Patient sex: M
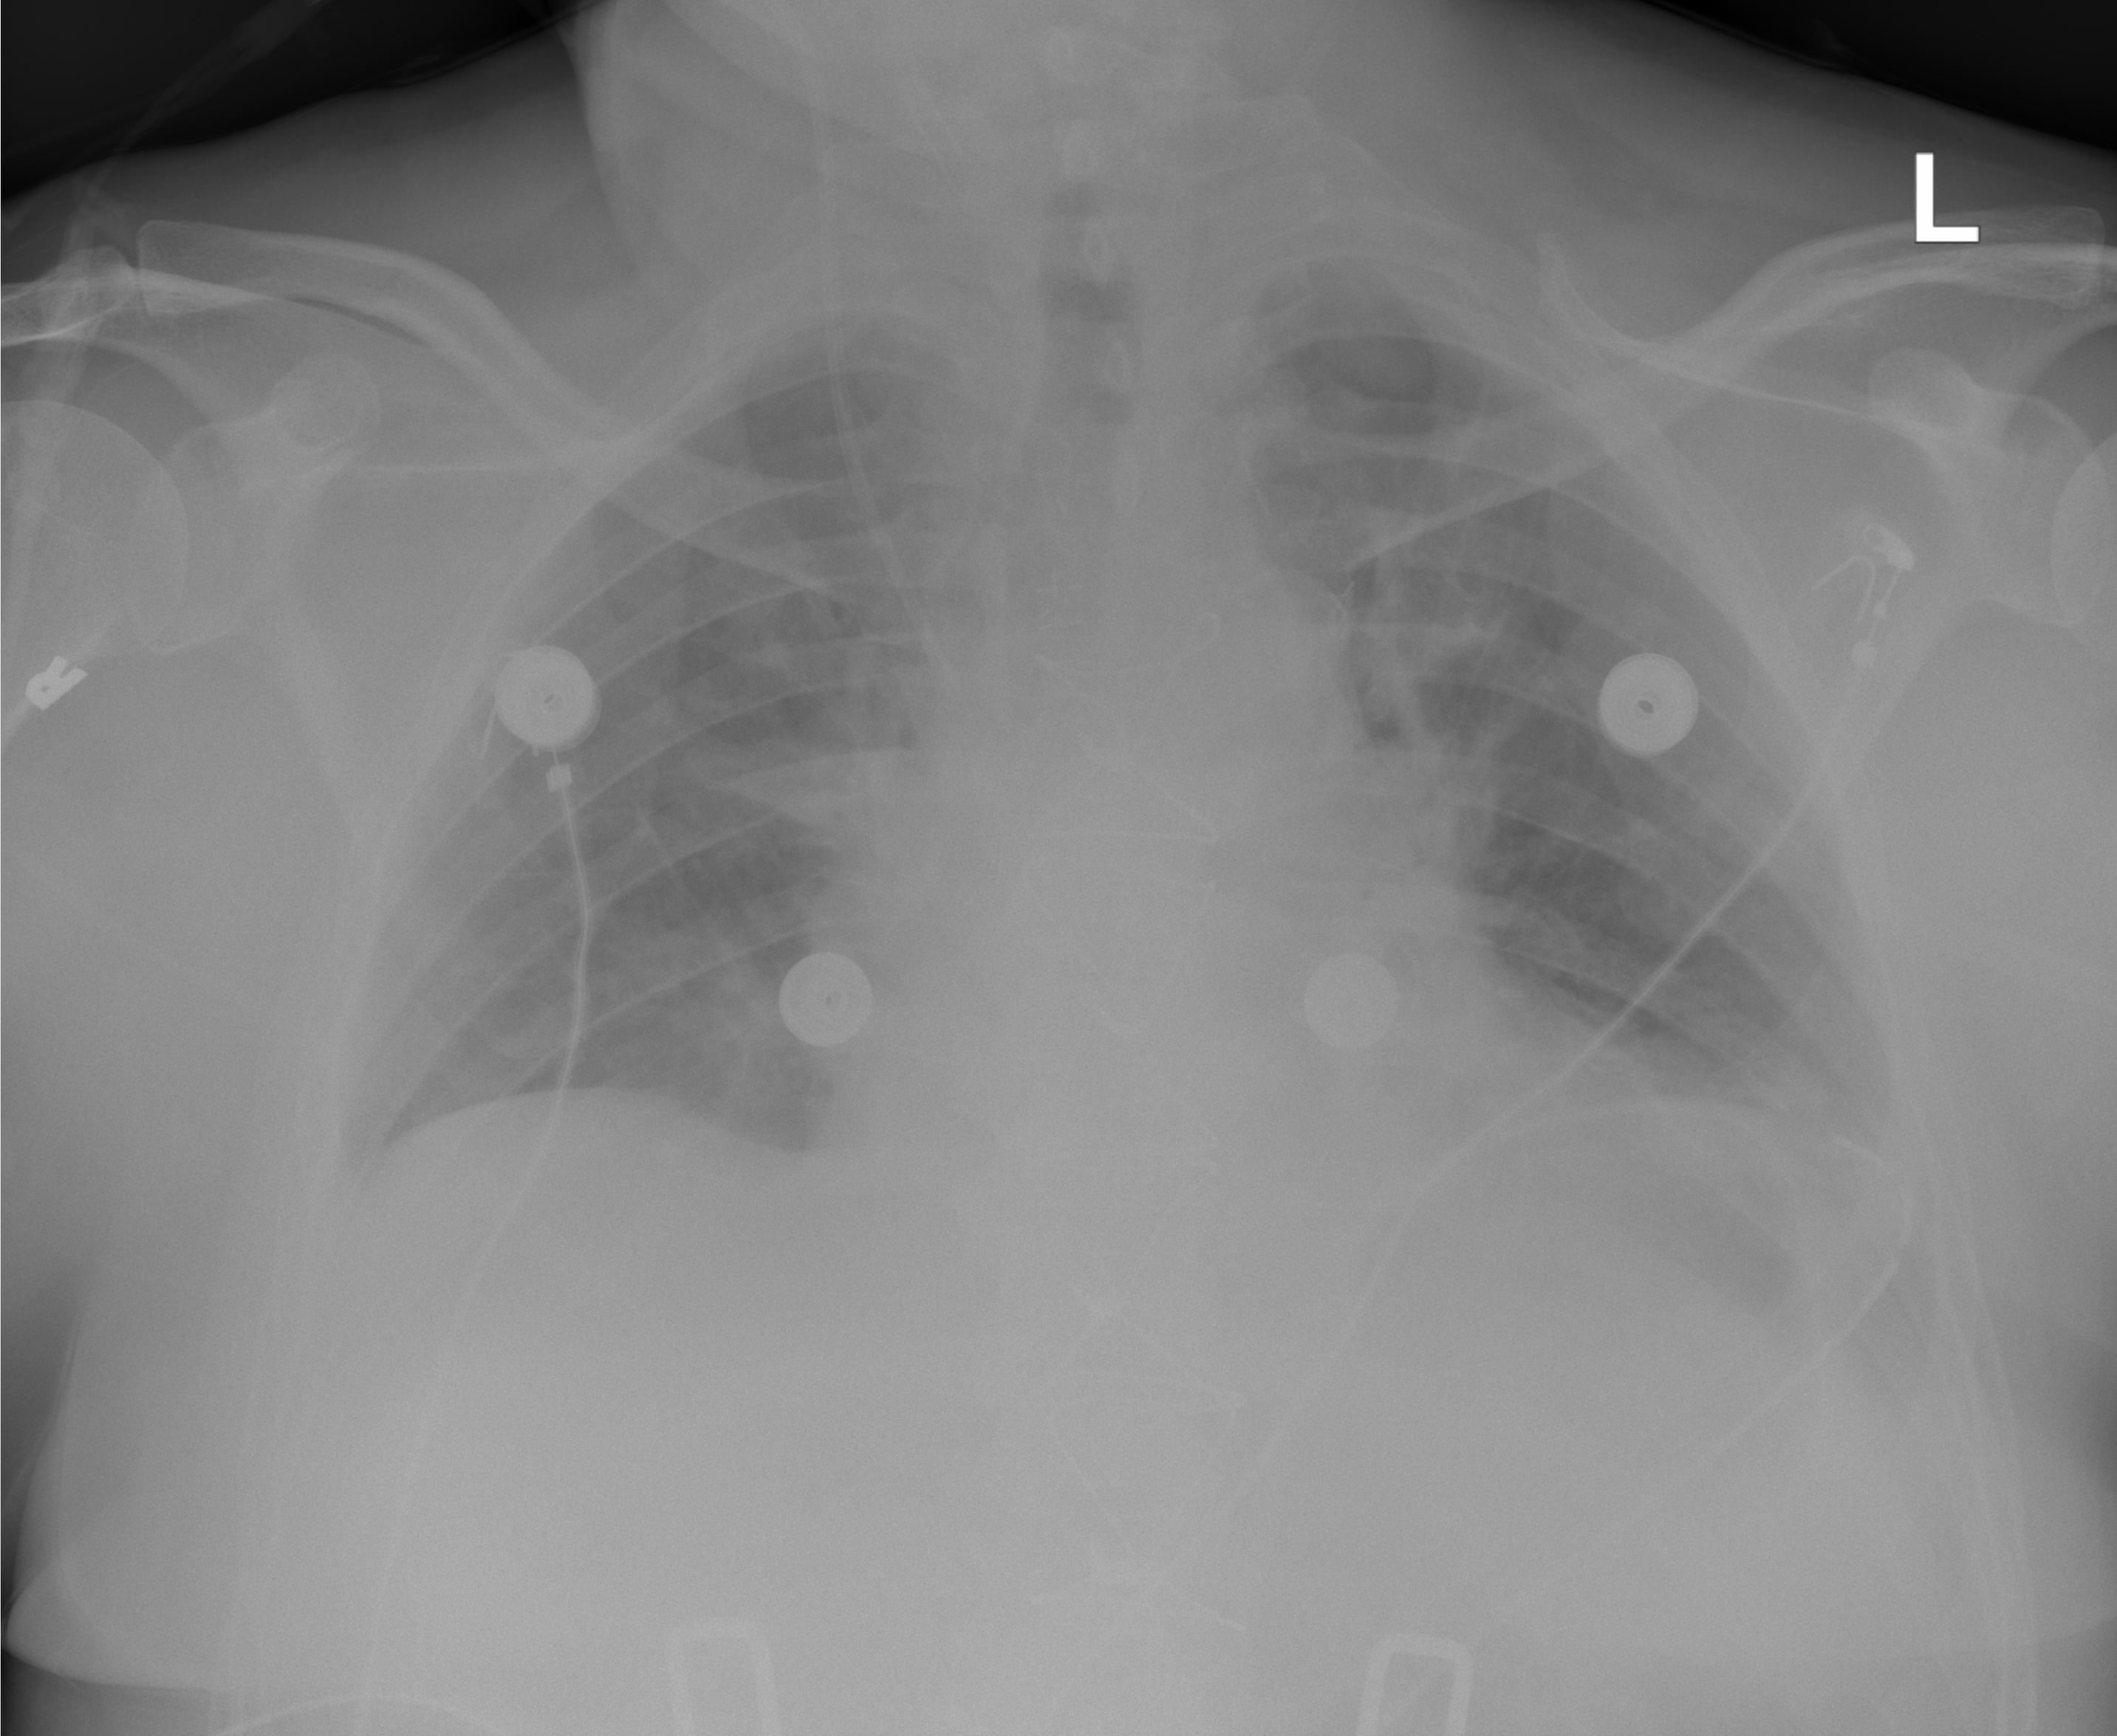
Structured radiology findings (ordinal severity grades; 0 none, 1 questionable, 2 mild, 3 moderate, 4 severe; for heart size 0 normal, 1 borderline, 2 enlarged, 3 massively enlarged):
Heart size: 2
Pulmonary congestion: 2
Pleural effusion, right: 0
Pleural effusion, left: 2
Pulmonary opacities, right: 0
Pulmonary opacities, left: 0
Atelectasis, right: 1
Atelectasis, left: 2